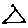
Label: triangle